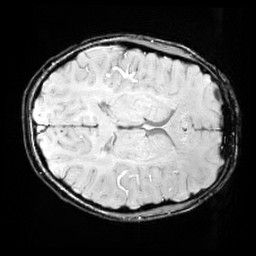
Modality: SWI
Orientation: axial
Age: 13
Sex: male
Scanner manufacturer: siemens
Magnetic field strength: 3 T
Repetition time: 0.027 s
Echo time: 0.02 s